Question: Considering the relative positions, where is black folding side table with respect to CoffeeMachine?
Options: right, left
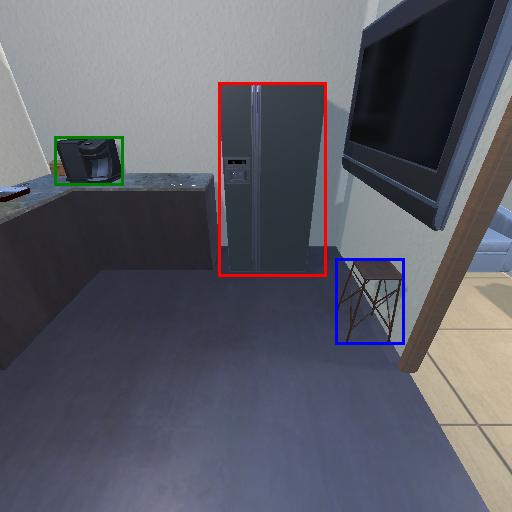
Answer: right